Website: crate-barrel
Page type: billing-address
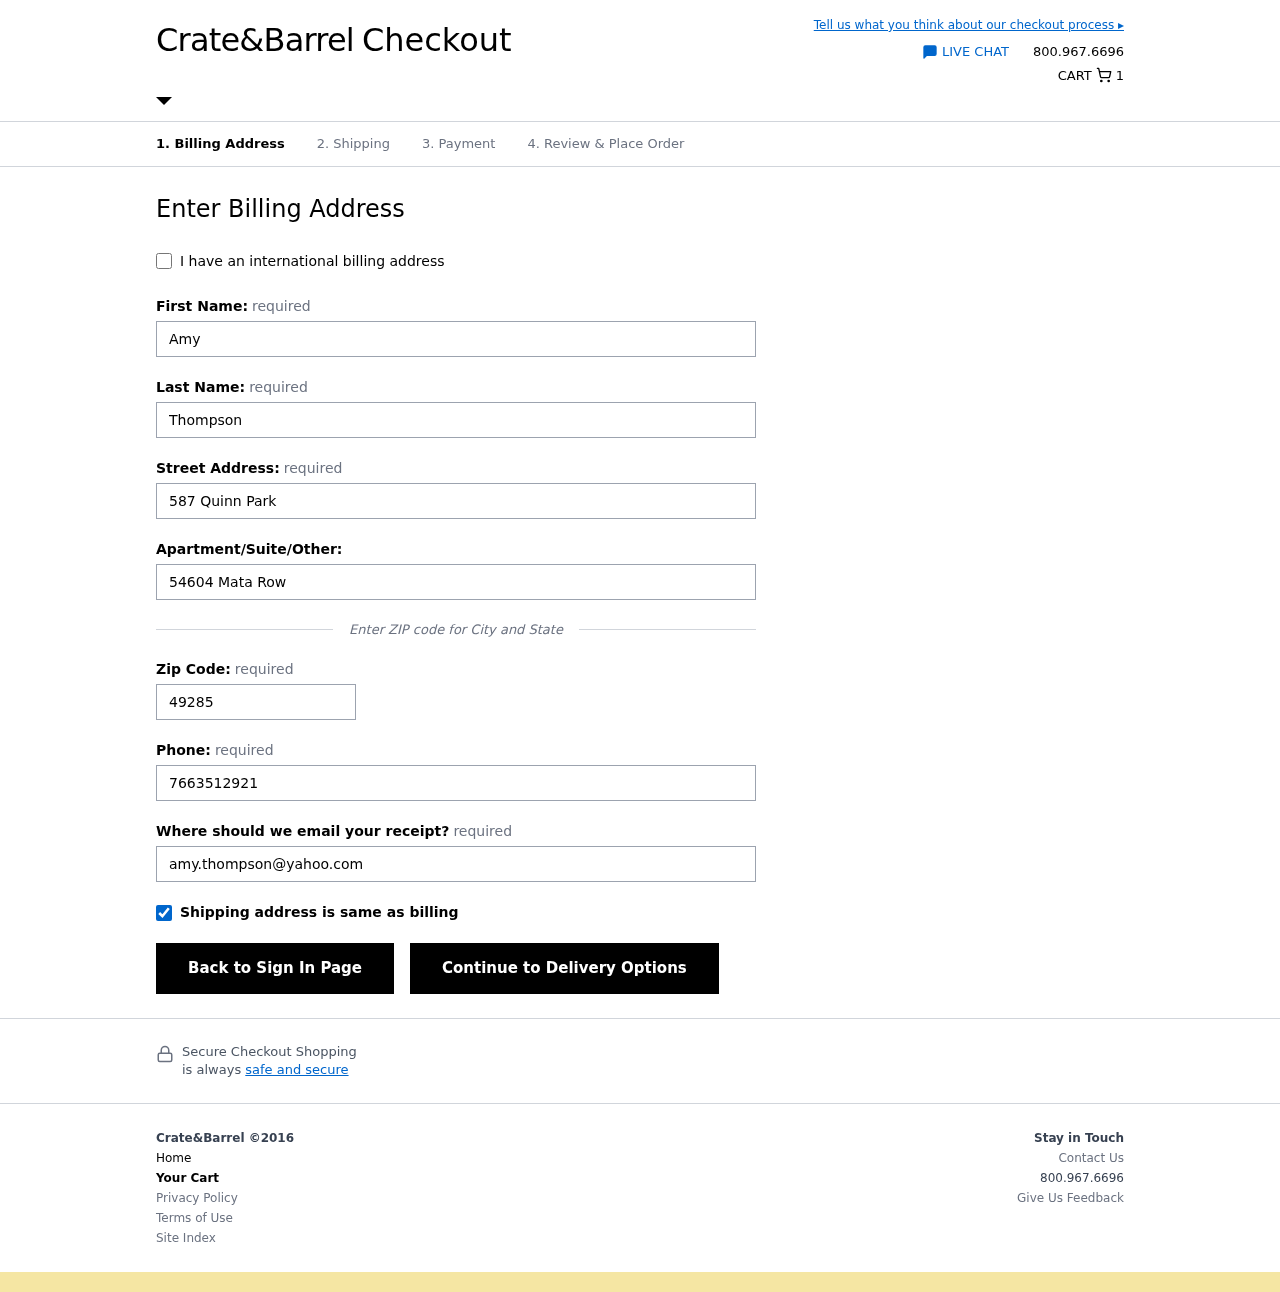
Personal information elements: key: PII_EMAIL
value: amy.thompson@yahoo.com
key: PII_FIRSTNAME
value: Amy
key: PII_LASTNAME
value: Thompson
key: PII_PHONE
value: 7663512921
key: PII_POSTCODE
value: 49285
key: PII_STREET
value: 587 Quinn Park
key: PII_STREET2
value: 54604 Mata Row
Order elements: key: ORDER_NUM_ITEMS
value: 1